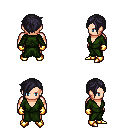
a pixel art fantasy rpg character, male body template, human, light skin, green robe, red pants, raven pixie cut hairstyle, gold gloves, gold boots, four views (front, back, left, right), 2x2 character sprite sheet, small pixel art, hard edges, no anti-aliasing